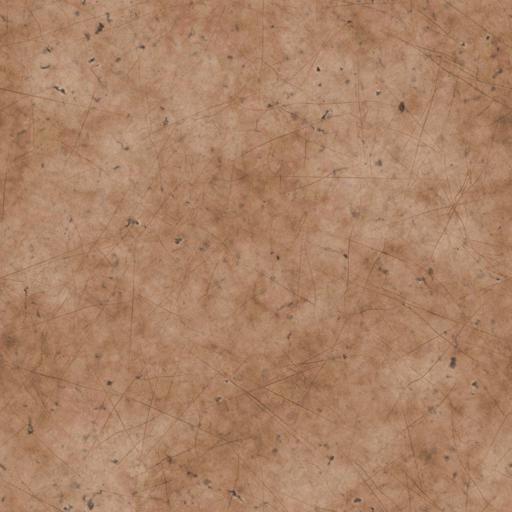
Tags: bronze bumpy copper metal scratches silver steel